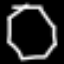
Label: octagon